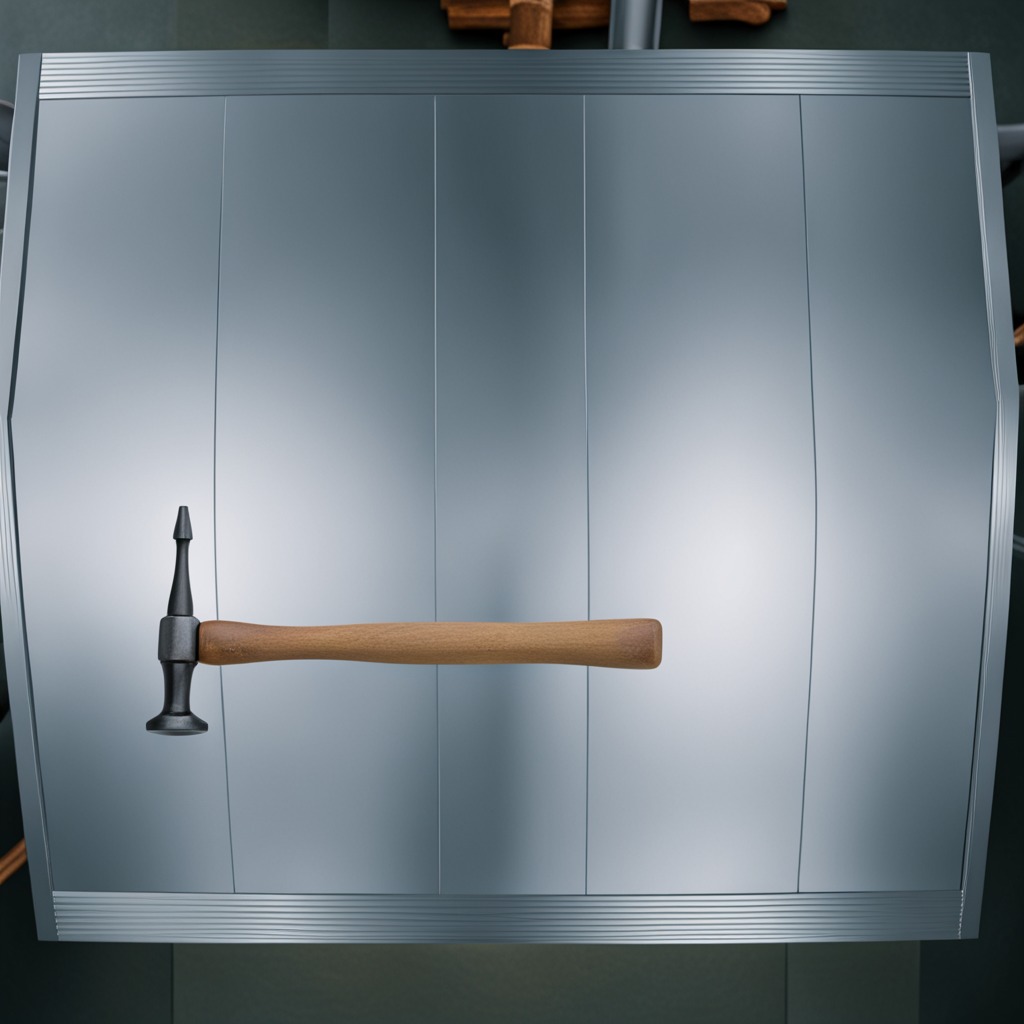
A hammer is lying on the toolbox surface in an airplane hangar workshop.